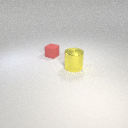
small red rubber cube to the left of large yellow metal cylinder